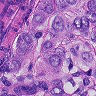
Metastatic tissue present: yes